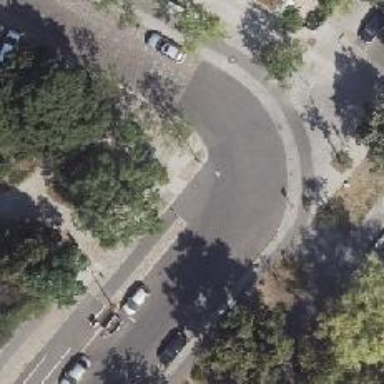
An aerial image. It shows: Asphalt cycleway link.